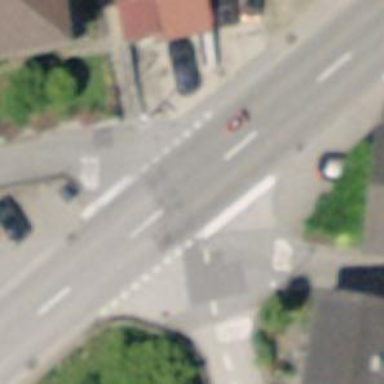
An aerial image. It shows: Road with stop sign.